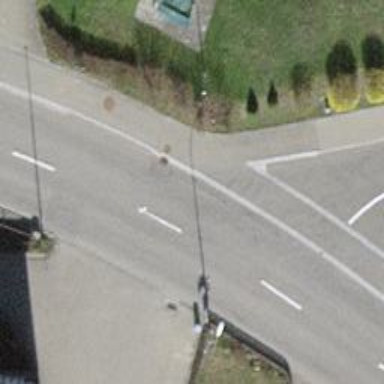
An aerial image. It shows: Bus stop with platform for public transport.